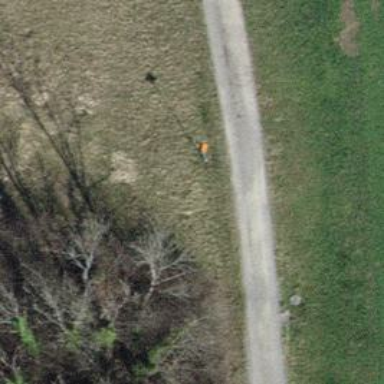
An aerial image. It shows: Aerial marker.